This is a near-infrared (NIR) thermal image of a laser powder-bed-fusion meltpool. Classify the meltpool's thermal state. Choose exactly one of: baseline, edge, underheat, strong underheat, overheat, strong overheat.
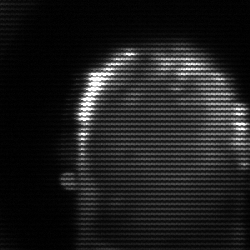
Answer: baseline